Field crop: tomato
Growth stage: 2
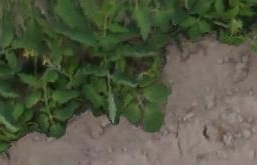
Species: tomato